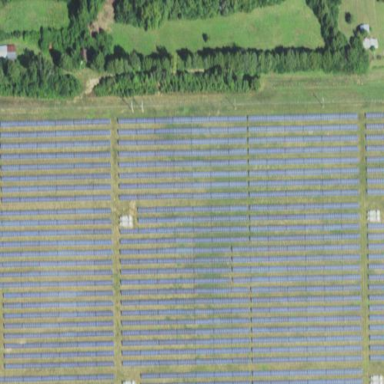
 hosting solar power plant utilizing photovoltaic technology."